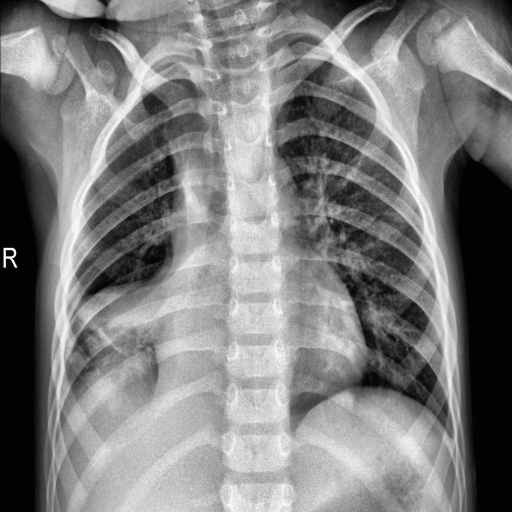
Finding: PNEUMONIA